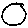
Label: circle